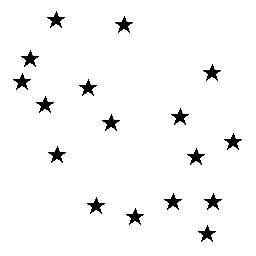
Squares: 0
Triangles: 0
Stars: 17
Total shapes: 17